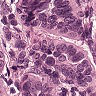
Metastatic tissue present: yes